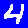
Digit: 4